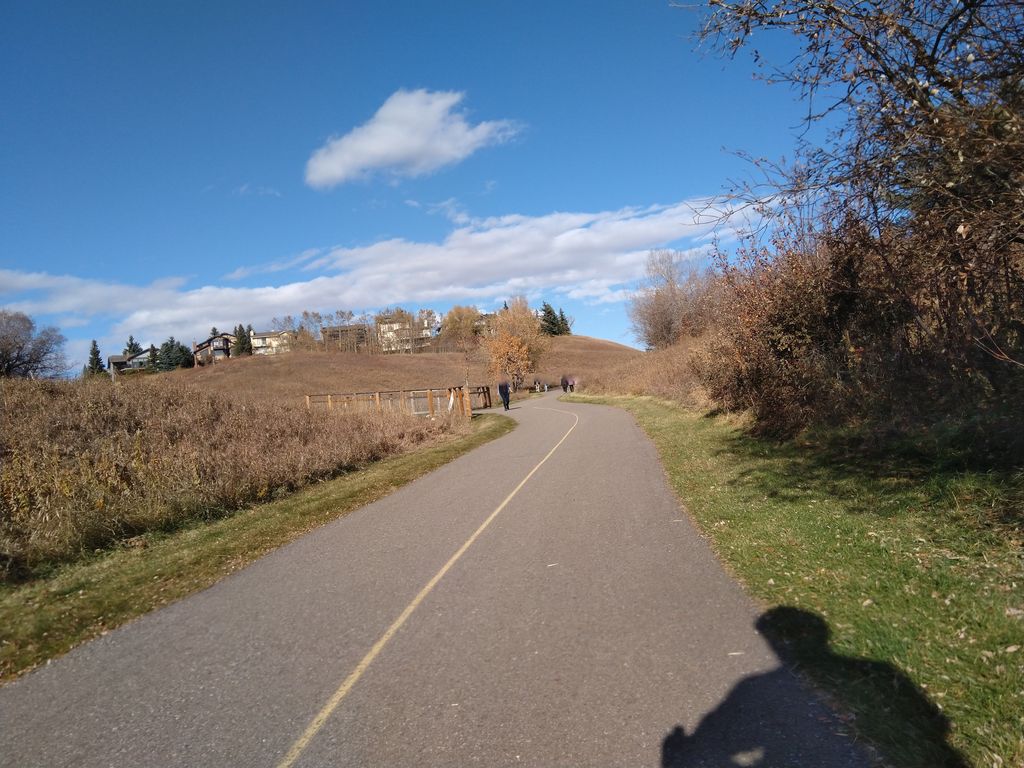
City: calgary